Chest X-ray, AP view. Patient: 48 years old, sex F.
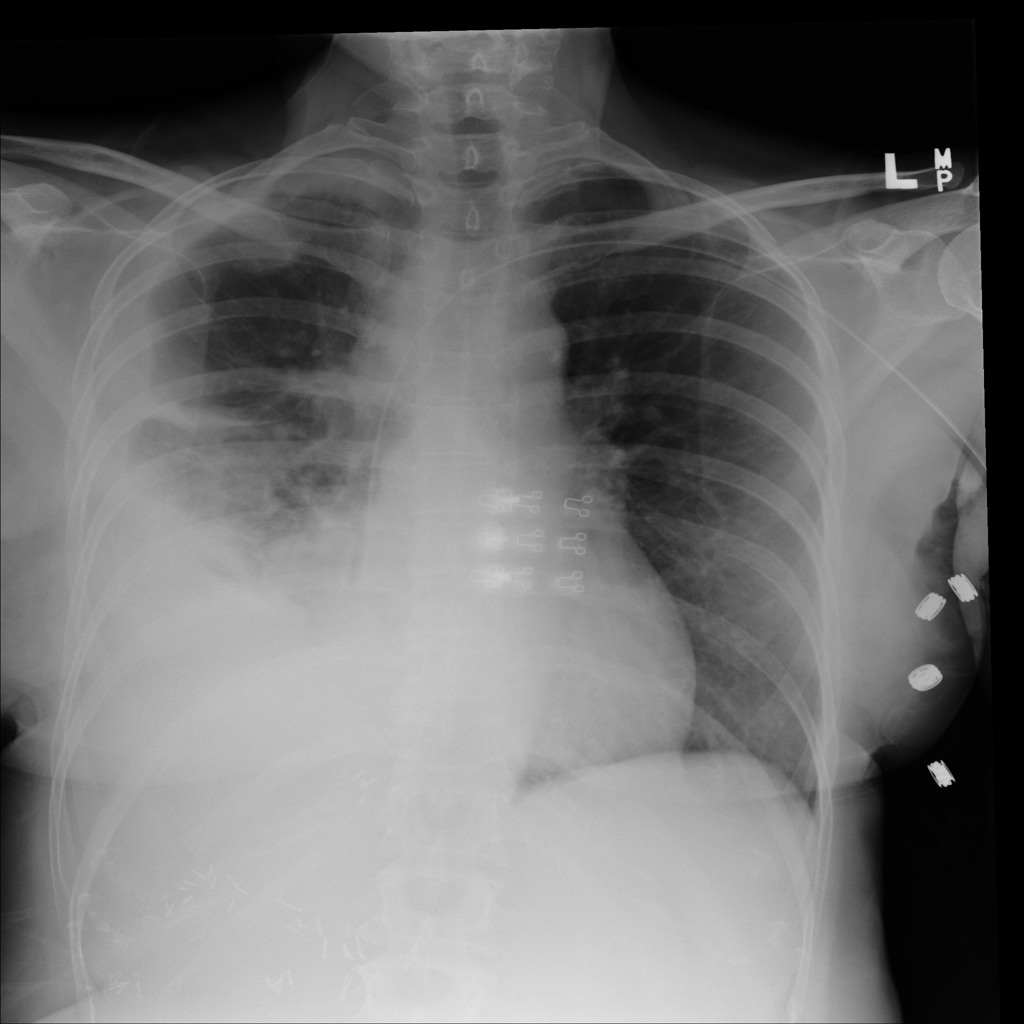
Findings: Effusion